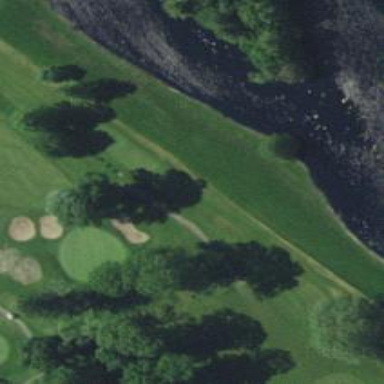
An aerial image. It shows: Golf tee.